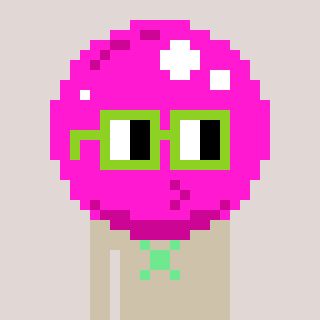
a pixel art character with square light green glasses, a bubblegum-shaped head and a bege-colored body on a warm background